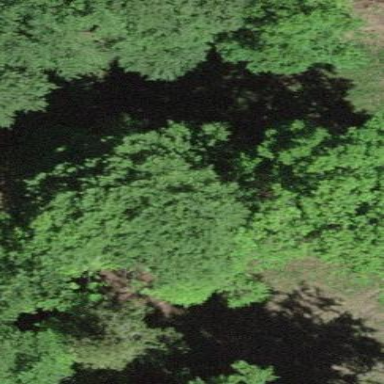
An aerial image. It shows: Forest area.